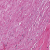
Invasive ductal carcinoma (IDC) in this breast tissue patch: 0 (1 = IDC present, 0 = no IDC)